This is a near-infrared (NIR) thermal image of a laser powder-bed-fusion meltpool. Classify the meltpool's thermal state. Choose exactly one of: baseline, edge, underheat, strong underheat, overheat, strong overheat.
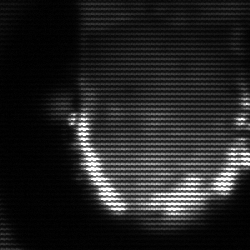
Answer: baseline